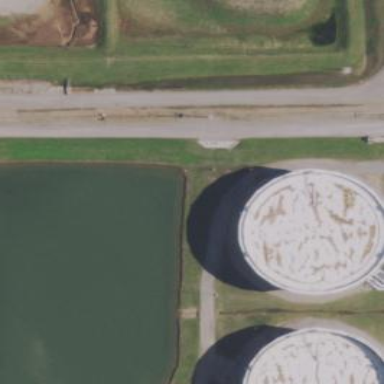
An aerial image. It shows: Storage tank which is man-made and housed in building.